Aerial crown-view tile of a tropical tree (Barro Colorado Island, Panama), acquired 20250616:
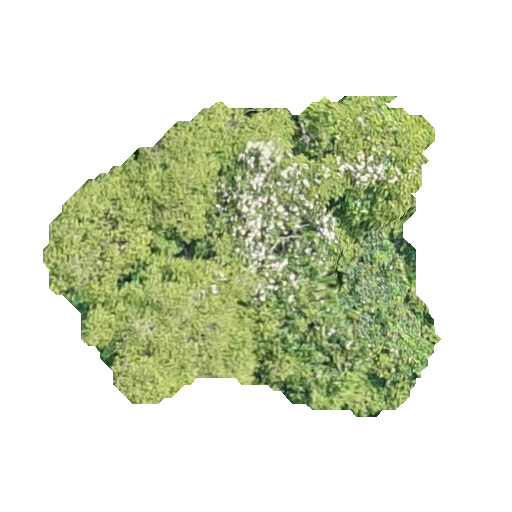
Species: Tachigali panamensis
GBIF accepted scientific name: Tachigali panamensis
Crown area: 137.448 m²